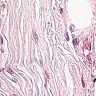
Metastatic tissue present: no